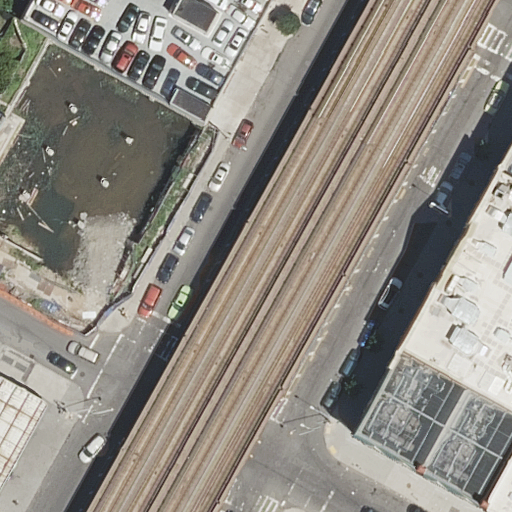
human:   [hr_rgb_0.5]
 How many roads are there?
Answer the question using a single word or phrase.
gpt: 5

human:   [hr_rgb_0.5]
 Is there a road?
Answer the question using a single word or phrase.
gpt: yes

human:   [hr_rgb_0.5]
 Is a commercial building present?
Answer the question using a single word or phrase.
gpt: no

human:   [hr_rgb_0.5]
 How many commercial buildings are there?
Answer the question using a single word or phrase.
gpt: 0

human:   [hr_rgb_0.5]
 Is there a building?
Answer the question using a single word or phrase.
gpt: yes

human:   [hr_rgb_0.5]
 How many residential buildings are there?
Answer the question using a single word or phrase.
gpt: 3

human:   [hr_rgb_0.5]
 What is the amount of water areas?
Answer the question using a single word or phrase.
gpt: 0

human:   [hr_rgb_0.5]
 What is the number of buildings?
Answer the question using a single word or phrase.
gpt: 3

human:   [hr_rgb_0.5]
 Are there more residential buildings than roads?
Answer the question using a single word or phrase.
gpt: no

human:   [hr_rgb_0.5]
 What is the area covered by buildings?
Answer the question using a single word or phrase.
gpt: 1139m2

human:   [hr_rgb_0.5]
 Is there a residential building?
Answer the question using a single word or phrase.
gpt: yes

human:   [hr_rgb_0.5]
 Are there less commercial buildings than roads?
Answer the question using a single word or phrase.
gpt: yes

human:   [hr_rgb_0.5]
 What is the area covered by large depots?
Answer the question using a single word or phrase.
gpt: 0m2

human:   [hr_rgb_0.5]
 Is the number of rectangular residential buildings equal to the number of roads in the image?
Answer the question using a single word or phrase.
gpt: no

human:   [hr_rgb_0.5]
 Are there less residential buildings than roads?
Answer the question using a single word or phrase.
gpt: yes

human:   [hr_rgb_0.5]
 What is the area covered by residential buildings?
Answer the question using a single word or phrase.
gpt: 1139m2

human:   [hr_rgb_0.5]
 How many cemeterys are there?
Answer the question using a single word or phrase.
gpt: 0

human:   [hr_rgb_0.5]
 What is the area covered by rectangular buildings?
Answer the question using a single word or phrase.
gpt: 1139m2

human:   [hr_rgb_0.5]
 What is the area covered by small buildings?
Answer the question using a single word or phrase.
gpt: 0m2

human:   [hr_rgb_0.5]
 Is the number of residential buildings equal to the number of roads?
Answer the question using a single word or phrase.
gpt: no

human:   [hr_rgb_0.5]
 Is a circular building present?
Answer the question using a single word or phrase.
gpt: no

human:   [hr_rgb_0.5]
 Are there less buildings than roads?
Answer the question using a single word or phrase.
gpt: yes

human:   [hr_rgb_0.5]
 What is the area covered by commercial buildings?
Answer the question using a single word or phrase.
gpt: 0m2

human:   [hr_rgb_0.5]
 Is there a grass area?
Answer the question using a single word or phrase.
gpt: no

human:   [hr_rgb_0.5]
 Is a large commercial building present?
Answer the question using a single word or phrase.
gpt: no

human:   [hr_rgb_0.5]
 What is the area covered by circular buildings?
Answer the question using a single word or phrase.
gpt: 0m2

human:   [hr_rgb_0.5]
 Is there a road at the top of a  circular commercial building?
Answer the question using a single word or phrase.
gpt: no

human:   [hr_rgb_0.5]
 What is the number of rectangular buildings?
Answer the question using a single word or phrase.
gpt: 3

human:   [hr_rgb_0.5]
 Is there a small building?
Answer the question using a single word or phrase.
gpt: yes

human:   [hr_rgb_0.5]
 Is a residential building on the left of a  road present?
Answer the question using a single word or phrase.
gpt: yes

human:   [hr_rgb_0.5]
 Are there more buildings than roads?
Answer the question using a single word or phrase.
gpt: no

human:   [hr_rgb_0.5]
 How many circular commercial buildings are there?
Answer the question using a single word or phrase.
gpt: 0

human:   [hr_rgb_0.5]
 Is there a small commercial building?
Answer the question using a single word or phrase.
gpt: no

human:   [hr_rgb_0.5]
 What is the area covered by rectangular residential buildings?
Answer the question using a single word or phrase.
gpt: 1139m2

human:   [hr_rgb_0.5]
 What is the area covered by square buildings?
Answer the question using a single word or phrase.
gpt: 0m2

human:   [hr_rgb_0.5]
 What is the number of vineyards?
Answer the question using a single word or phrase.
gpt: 0

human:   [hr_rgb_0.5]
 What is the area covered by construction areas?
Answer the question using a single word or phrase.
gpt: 0m2

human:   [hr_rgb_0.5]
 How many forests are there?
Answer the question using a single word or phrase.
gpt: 0

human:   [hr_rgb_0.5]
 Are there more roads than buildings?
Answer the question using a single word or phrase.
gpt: yes

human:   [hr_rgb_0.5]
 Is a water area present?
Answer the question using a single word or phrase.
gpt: no

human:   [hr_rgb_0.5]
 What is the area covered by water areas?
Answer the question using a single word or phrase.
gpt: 0m2

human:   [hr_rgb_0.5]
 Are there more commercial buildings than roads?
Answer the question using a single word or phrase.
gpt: no

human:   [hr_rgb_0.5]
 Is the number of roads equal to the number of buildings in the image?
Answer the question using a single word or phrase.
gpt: no

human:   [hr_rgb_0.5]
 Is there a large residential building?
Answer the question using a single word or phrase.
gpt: yes

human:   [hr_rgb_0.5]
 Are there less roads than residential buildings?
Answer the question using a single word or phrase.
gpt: no

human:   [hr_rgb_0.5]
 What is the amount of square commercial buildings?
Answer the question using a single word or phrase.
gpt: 0

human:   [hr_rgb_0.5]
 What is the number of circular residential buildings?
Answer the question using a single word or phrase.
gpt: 0

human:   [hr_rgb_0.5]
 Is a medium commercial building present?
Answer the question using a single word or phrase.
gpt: no

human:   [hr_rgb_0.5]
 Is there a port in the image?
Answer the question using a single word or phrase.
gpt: no

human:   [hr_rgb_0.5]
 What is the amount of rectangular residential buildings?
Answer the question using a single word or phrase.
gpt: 3

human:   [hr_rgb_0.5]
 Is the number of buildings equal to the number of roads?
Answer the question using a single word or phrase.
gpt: no

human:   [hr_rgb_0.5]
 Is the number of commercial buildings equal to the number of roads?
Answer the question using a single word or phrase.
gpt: no

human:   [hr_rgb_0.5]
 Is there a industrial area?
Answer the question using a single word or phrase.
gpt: no

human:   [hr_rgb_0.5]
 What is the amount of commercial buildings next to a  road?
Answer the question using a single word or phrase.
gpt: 0

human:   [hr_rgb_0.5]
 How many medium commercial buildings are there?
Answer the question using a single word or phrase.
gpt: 0

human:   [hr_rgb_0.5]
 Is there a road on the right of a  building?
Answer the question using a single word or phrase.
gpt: yes

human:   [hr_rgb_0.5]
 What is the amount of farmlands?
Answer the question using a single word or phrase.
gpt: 0

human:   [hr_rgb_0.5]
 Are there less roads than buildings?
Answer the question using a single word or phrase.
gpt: no

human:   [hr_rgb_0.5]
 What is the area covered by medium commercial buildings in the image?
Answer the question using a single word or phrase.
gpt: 0m2

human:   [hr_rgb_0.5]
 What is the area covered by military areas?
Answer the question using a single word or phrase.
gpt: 0m2

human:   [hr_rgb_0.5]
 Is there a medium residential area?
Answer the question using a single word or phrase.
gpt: no

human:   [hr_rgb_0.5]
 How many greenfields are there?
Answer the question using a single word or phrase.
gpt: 0

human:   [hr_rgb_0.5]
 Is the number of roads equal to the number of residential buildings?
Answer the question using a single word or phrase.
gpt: no

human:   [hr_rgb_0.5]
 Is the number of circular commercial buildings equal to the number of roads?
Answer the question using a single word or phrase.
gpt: no